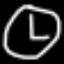
Label: clock